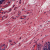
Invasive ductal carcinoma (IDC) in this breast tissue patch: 0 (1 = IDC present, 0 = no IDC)